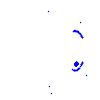
Particle: electron